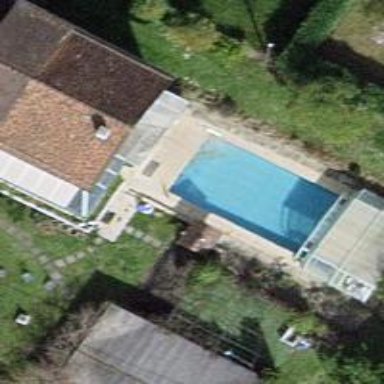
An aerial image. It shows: Swimming pool located in leisure land.